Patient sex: M
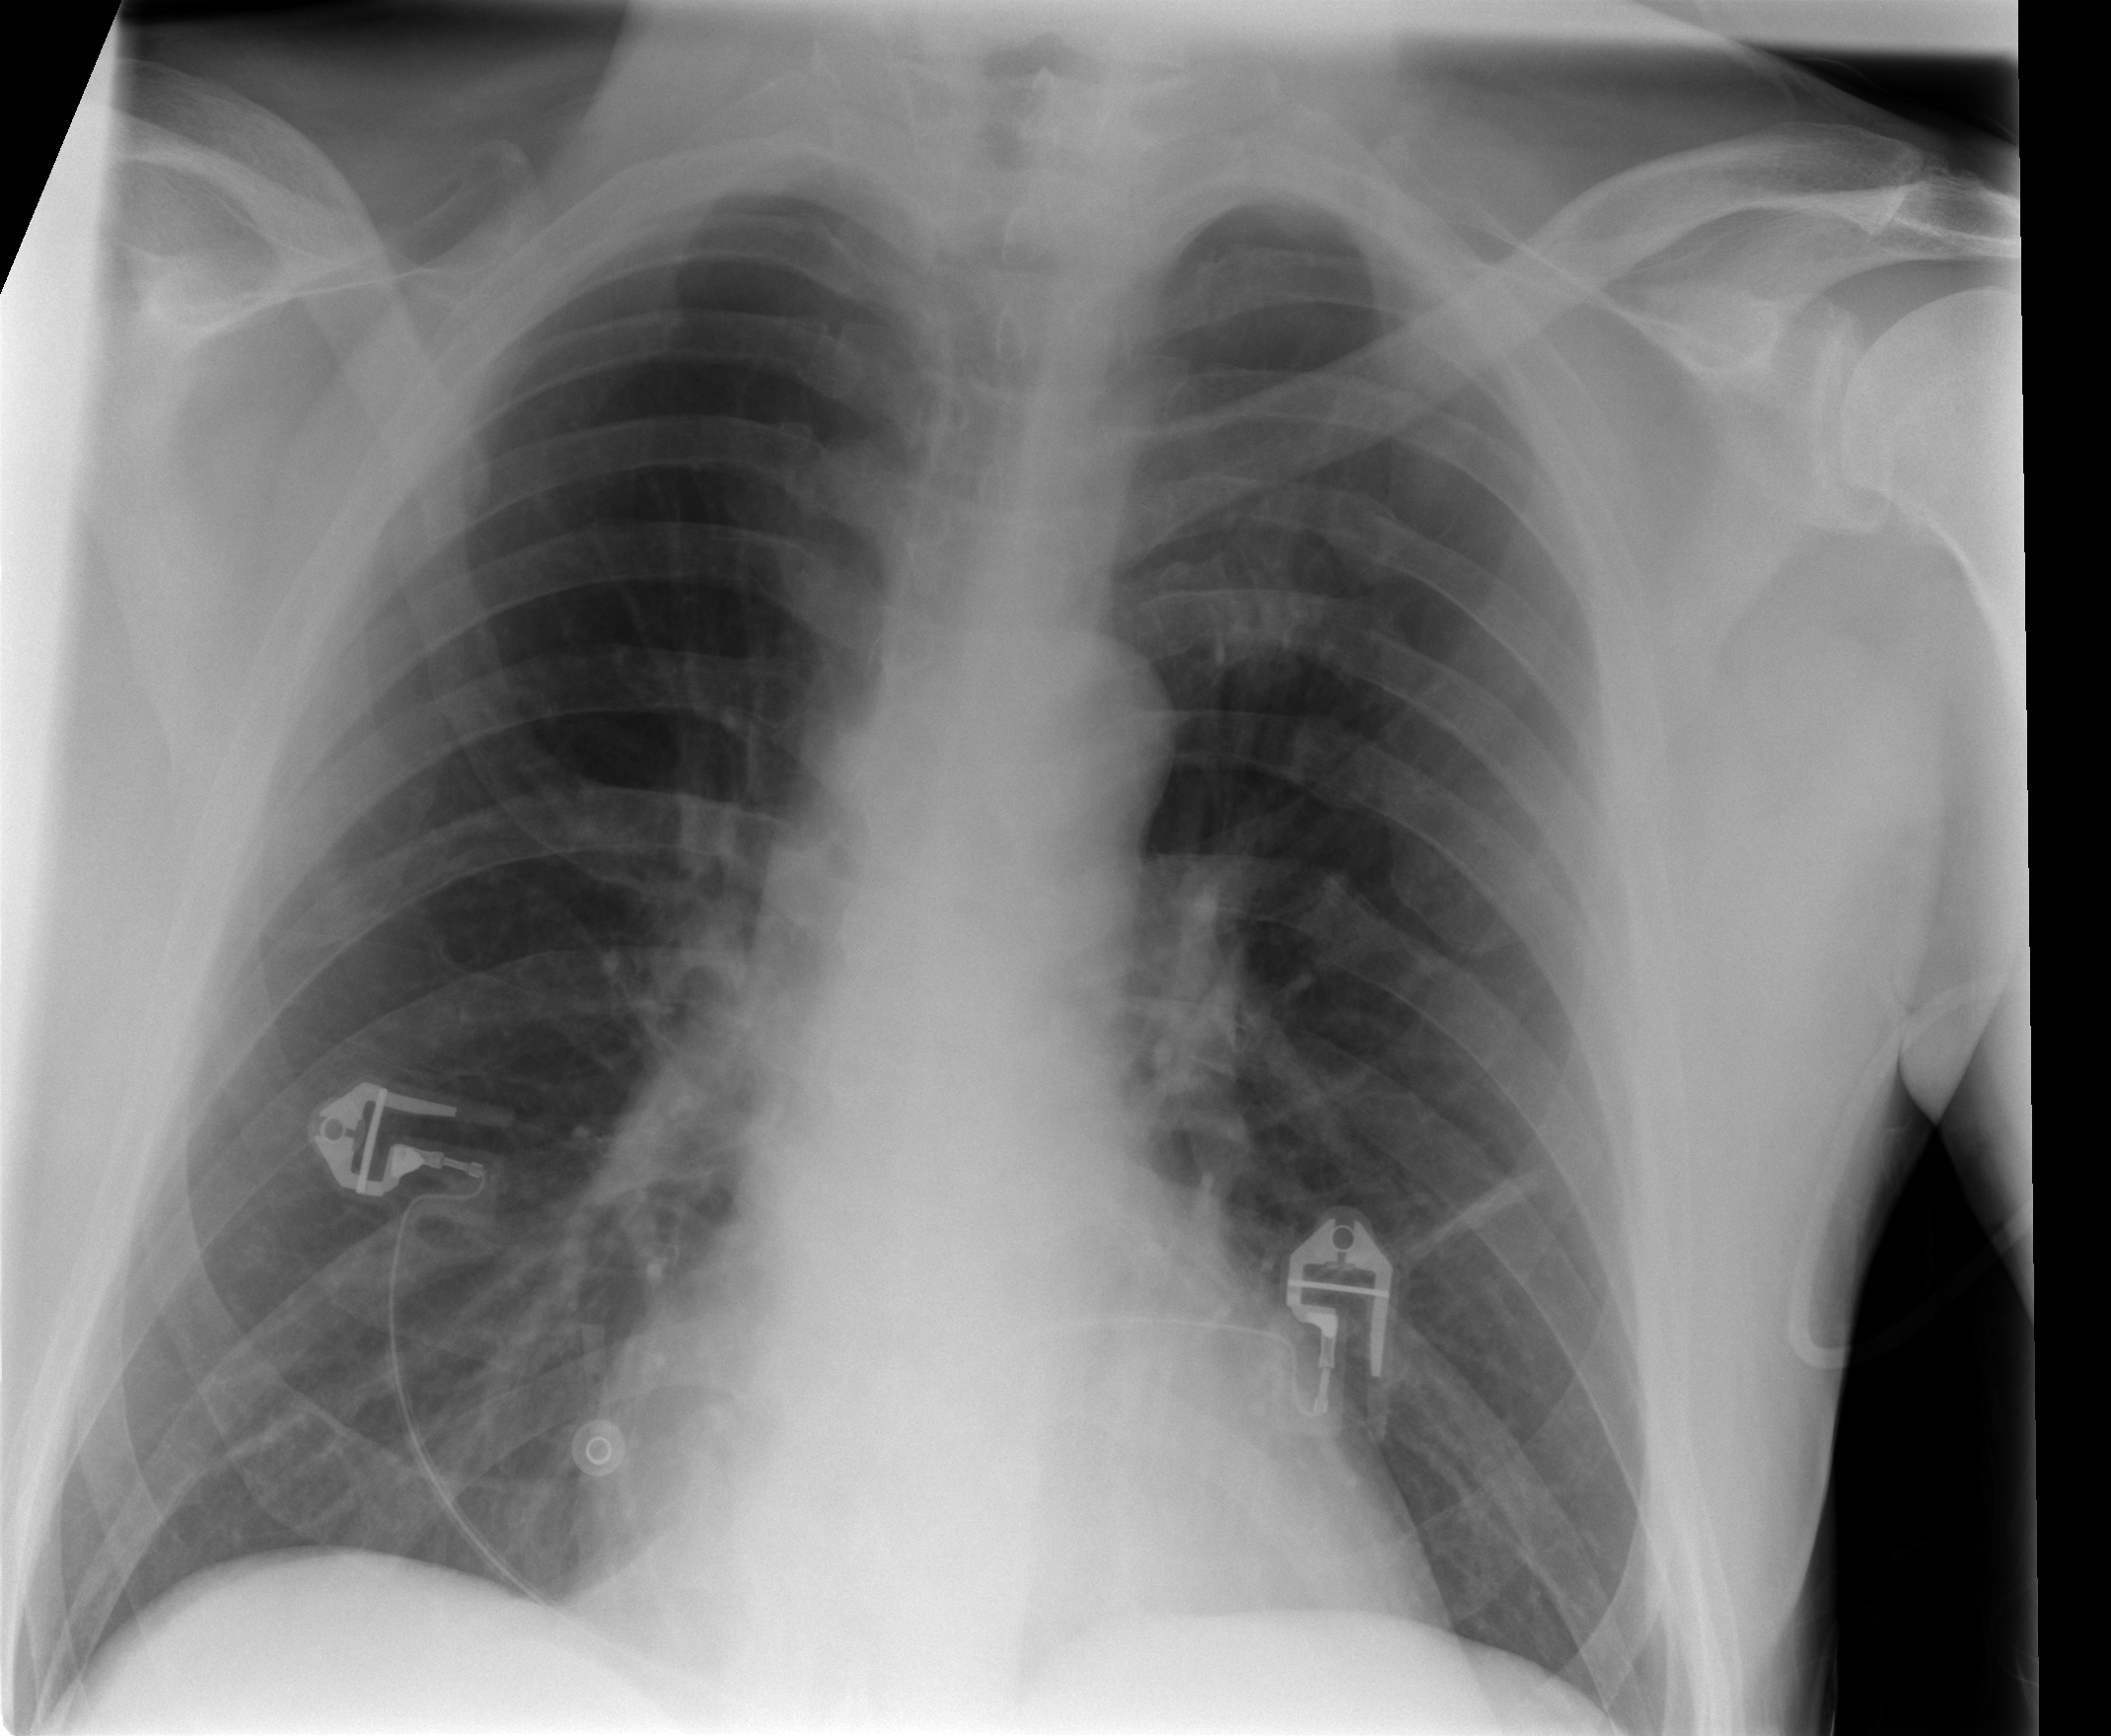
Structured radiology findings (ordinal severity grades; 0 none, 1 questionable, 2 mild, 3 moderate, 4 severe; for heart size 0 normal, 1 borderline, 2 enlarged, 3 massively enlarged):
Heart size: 0
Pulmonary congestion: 0
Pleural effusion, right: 0
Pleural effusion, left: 0
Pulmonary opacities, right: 0
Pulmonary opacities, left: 0
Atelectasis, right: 2
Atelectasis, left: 1